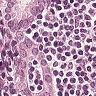
Metastatic tissue present: yes